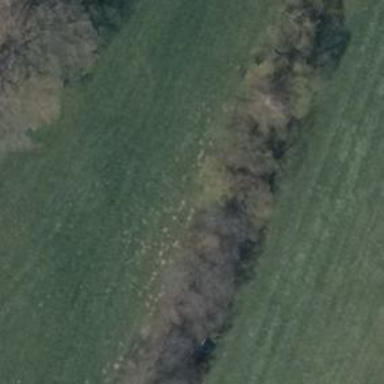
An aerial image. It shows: Row of trees in natural setting.